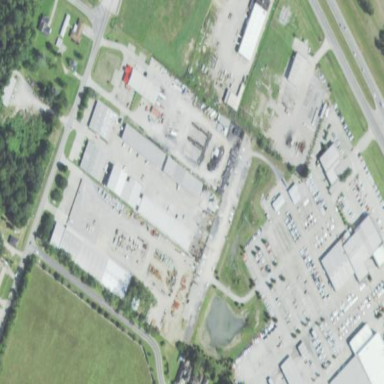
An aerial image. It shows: Commercial area.